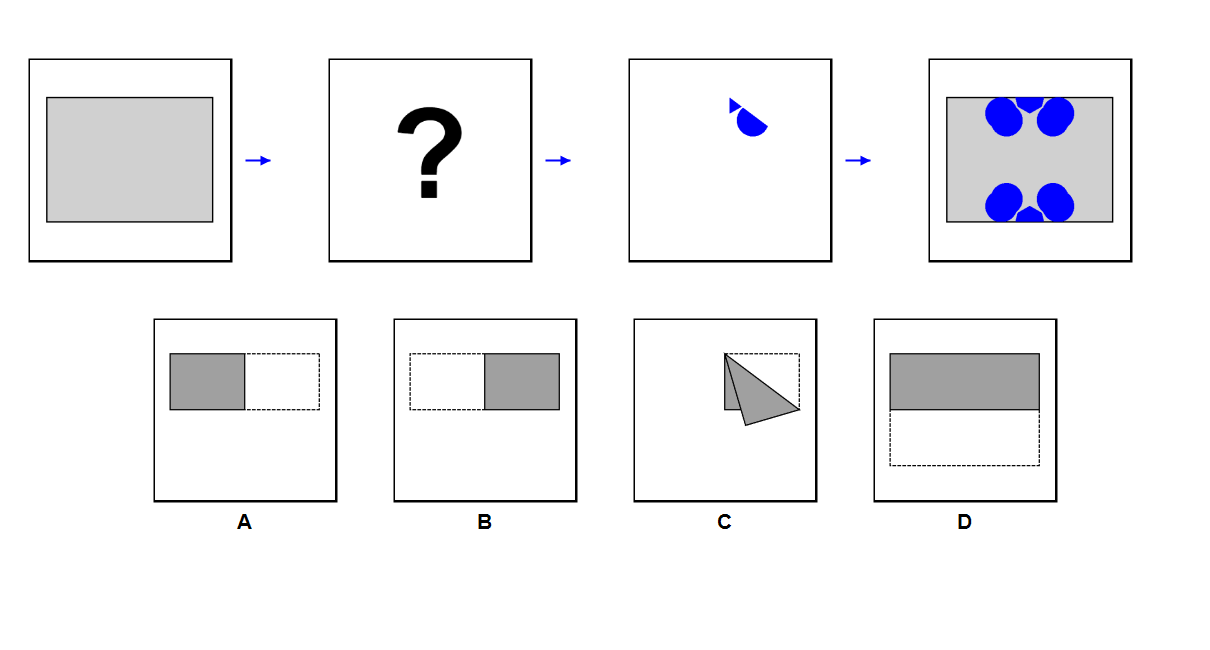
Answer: A